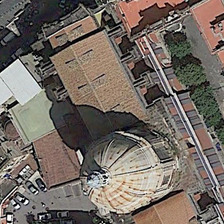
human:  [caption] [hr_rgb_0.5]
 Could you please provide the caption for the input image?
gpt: there is a church next to the road .

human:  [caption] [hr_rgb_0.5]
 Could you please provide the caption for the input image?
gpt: there is a church next to the road .

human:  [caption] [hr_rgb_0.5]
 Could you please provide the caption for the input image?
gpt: a lot of cars parked in front of the church .

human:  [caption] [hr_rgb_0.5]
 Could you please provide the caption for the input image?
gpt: a lot of cars parked in front of the church .

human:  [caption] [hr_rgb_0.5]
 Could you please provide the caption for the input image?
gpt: there is a church next to the road .